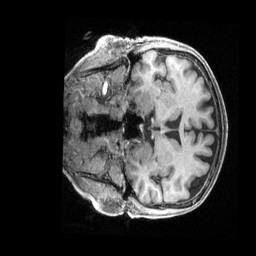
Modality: T1w
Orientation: coronal
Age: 67
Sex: female
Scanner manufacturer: siemens
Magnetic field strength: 3 T
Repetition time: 2.4 s
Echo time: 0.00228 s